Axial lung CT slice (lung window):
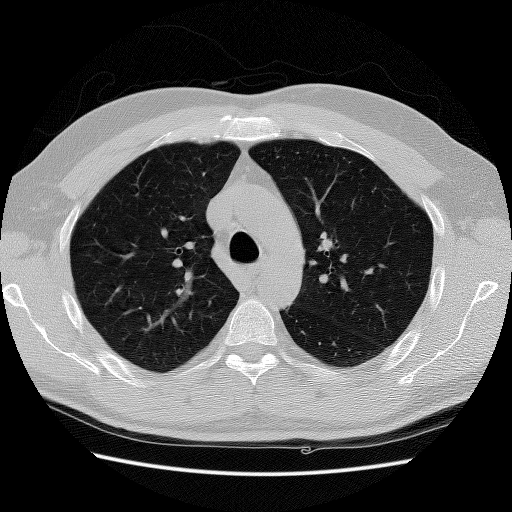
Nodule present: no